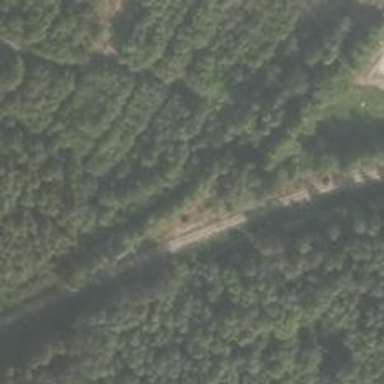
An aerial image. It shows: Disused railway spur line.